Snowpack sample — Loveland Pass, Silver Plume, Colorado, USA (2/11/26, 12:00 PM MST)
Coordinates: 39.663, -105.886
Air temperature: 35 °F
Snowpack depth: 82 cm
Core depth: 40 cm
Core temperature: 23 °F
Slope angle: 13°, slope face: 12°
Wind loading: high
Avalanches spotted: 1
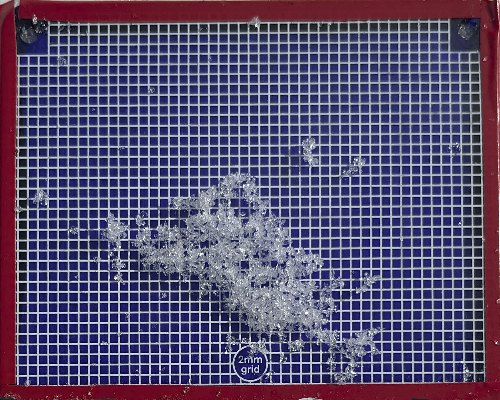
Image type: profile
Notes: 1 small avalanche spotted on the north side of the bowl, lots of wind loading